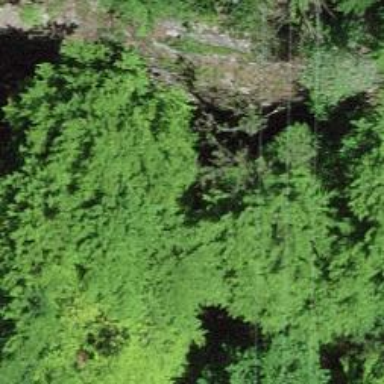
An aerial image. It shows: Minor power line.